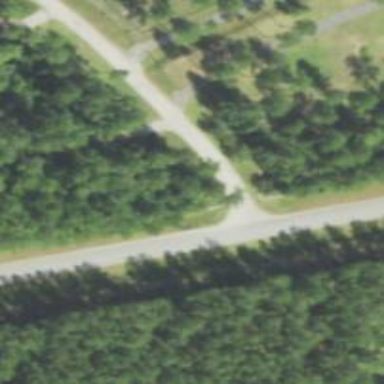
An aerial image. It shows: Road with stop sign.